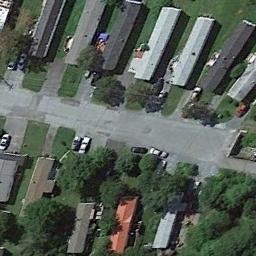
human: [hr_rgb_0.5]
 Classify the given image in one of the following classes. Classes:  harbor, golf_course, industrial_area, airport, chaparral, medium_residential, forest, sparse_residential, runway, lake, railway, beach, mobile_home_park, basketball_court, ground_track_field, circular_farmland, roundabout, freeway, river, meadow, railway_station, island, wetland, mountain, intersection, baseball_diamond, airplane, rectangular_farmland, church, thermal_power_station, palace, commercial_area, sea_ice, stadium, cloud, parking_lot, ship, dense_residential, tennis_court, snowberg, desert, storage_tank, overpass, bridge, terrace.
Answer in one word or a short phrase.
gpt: mobile_home_park